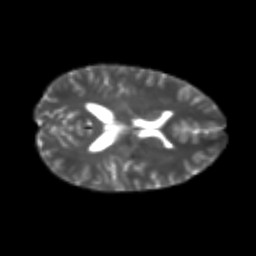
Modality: T2w
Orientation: axial
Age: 21
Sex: female
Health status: healthy
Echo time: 0.074 s